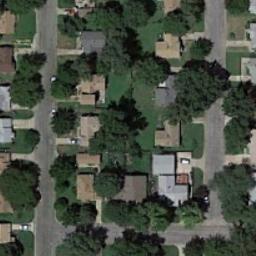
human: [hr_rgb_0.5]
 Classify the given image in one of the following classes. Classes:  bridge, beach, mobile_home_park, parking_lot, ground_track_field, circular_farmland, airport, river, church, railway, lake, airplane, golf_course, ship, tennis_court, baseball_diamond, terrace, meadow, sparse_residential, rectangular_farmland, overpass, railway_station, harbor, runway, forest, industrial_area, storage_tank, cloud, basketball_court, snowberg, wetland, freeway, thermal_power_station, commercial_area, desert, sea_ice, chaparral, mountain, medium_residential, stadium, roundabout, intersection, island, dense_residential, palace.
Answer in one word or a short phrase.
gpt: medium_residential